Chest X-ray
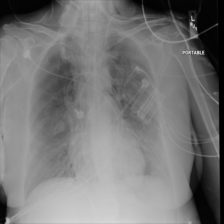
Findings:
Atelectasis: negative
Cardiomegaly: negative
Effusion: negative
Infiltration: positive
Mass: negative
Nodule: negative
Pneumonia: negative
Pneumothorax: negative
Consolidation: negative
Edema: negative
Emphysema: negative
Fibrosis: negative
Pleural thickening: negative
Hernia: negative